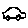
Label: car